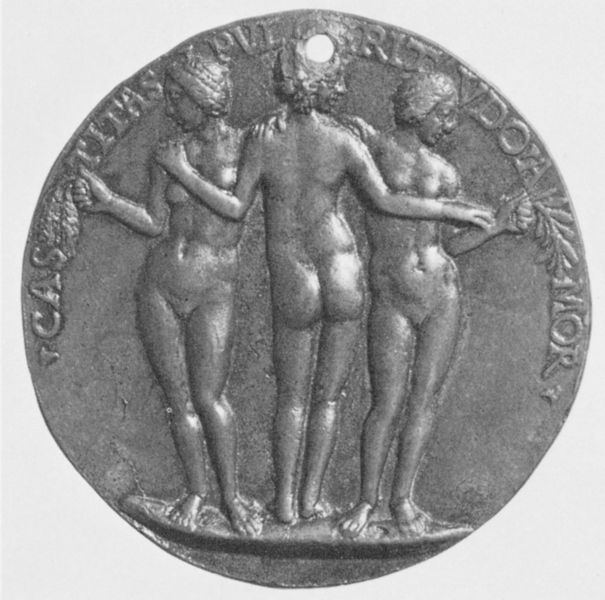
Titel: Bronzemedaille mit der Büste von Giovanna degli Albizzi
Künstler: Niccolò Fiorentino
Institution: Washington, National Gallery of Art
Schlagwörter: fuß, nackt, schatten, akte, frauen, menschen, mädchen, brust, licht, rücken, tanz, profile, arme, silber, gold, drei, pflanze, locken, brüste, füße, hintern, schrift, umarmung, embrace, men, people, women, arm, grazien, hair, old, sisters, three, woman, muskeln, inschrift, flowers, nabel, bauch, bronze, nackte, podest, geld, popo, loch, silver, fruit, greek, naked, nude, nudes, roman, head, young, feet, metal, lock, medaille, writing, breast, münze, arms, leaves, rome, front, umschrift, ground, back, butt, legs, coin, breasts, figure, leaf, jungfrauen, money, medal, modellierung, branch, hold, standing, body, latin, navel, stomach, vagina, leg, words, ass, fruits, pretty, hug, po, boobs, behind, hole, together, sister, buttocks, boob, three graces, olive, gracies, contrapasto, unity, stomacj, cas, tita, titas, gracias, gracia, shortening, vaginas, navels, threesome, 엉덩이, 세명의 누드, 은색, 한명만 다른곳을 본다, naiked, cheest